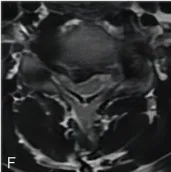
Axial MRI scans showed disk protrusion at C4/5 and C5/6, resulting in the compression of the spinal cord.
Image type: radiology (mri)